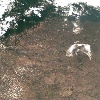
Label: land